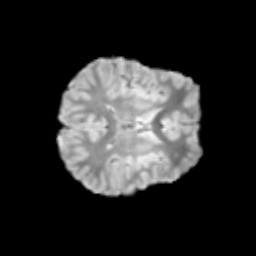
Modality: T2w
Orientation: axial
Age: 10
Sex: female
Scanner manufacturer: siemens
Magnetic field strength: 3 T
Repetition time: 3.8 s
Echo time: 0.07 s